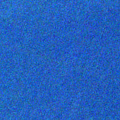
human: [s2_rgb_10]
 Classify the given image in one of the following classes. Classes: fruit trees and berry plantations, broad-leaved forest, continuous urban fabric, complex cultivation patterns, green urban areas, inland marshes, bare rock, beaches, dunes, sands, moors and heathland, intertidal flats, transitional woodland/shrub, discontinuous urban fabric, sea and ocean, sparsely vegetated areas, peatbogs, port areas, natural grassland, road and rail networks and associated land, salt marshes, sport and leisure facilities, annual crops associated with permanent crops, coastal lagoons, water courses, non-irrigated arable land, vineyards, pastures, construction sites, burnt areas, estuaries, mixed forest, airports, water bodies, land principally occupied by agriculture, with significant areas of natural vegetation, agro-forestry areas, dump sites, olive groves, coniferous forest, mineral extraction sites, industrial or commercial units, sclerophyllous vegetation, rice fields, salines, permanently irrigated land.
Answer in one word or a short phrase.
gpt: sea and ocean